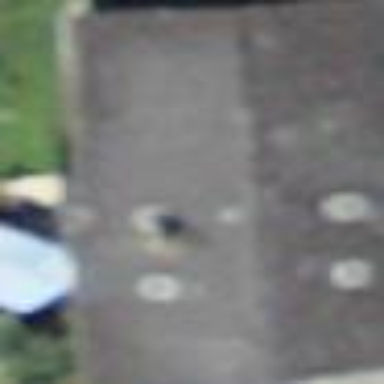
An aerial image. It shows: Simple house.